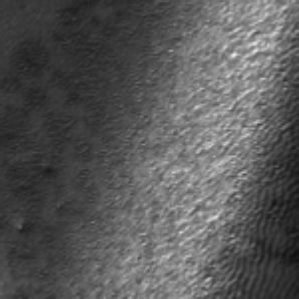
Label: frost